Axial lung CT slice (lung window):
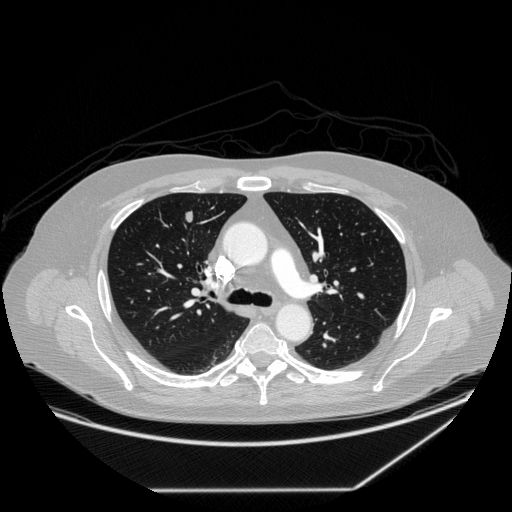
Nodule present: yes
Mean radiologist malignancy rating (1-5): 3